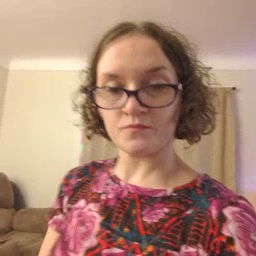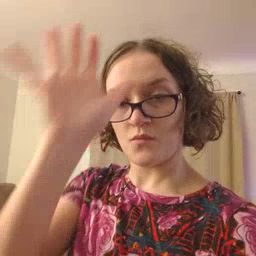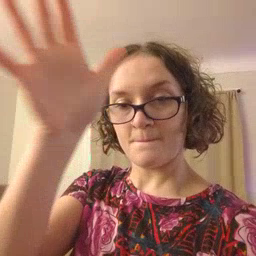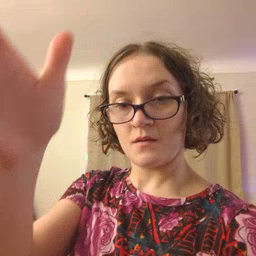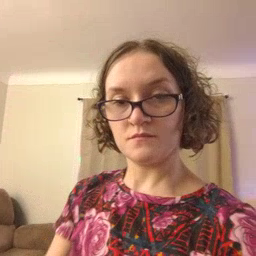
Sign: grandpa